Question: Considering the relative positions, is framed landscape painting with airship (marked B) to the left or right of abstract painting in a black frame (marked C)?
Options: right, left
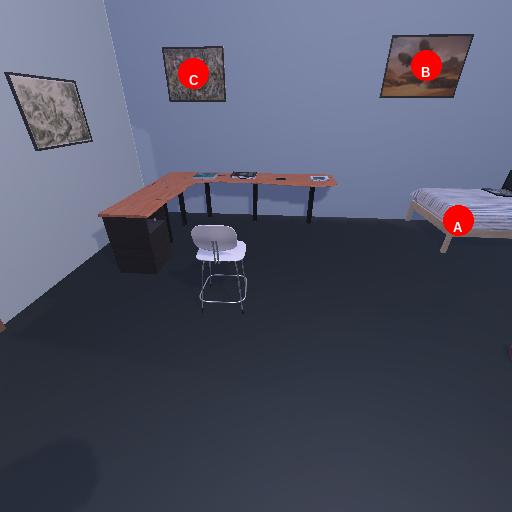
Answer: right